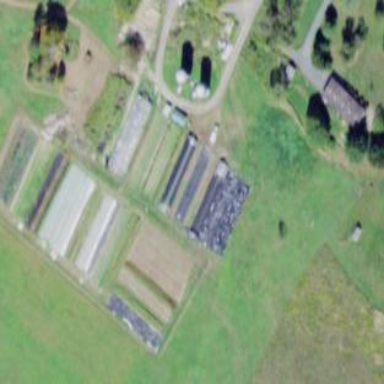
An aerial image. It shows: Greenhouse.